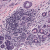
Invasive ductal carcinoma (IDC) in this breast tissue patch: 0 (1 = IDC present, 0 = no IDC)